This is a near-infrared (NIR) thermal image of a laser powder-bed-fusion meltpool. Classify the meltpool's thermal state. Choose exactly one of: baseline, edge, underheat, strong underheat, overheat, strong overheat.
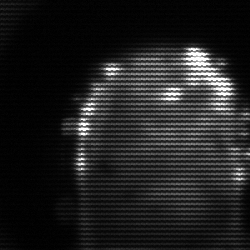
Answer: baseline